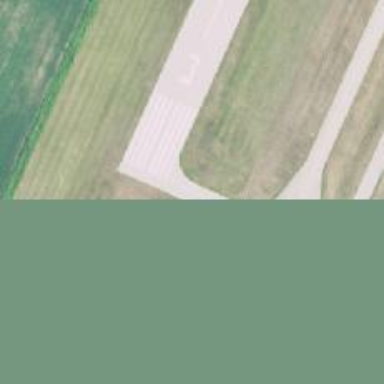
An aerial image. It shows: Image of taxiway at airport.